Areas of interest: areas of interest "No. 2 Compound, Health Road"
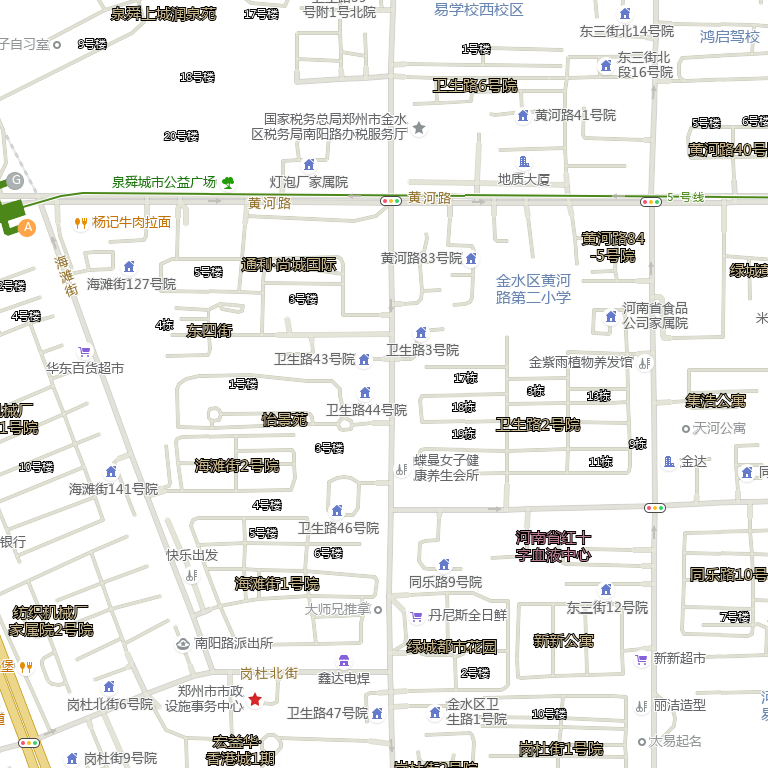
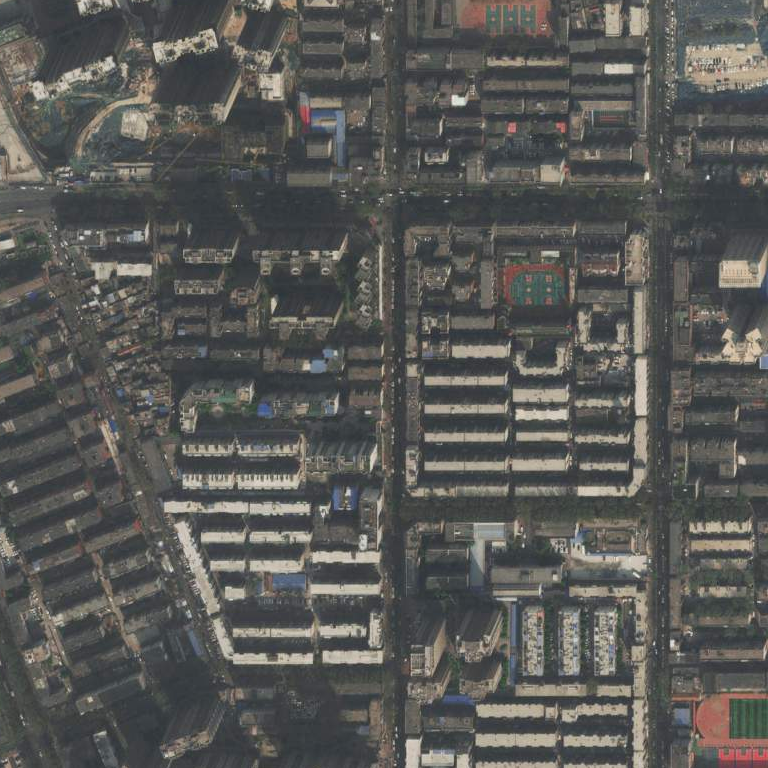